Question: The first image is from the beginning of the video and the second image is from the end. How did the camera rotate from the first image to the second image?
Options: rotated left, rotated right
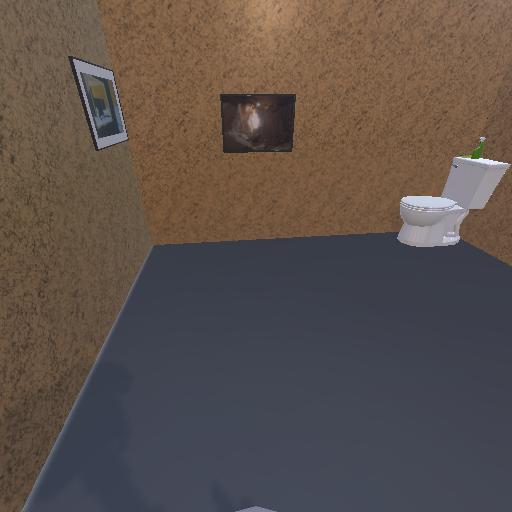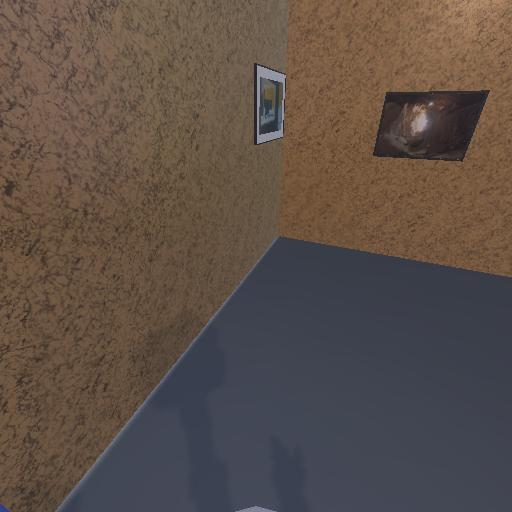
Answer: rotated left